Question: I'm trying to solve an exercise, but don't know how to go on. I need to make bold table's diagonal letters, like show on this picture:

Here's my code:
'''
<?php
if (isset($_GET['word'])) {
$word = strtolower($_GET['word']);
$arr = str_split($word);}
else {
}
?>
<!DOCTYPE html>
<html>
<head>
<meta charset="utf-8">
<title>Tabel.</title>
<style type="text/css">
td {
position:relative;
width: 20px;
height: 20px;
text-align: center;
}
}
table {border-collapse:collapse;}
</style>
</head>
<body>
<form action="tabel.php" method="get">
word: <input type="text" name="word"><input type="submit">
</form>
<?php
if (isset($arr)){
for ($i=0; $i < count($arr); $i++) {
foreach ($arr as $taht) { ?>
<table border="1" style="display:inline-table;">
<tr>
<td><?php echo $taht;?></td>
</tr>
</table>
</div><?php
}
?> <br> <?php
}
}
else {}
?>
</body>
</html>
'''
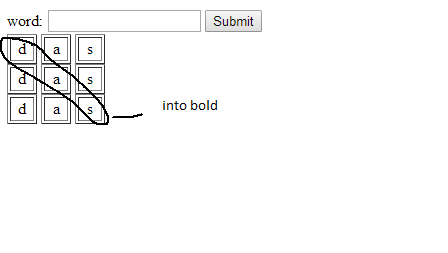
Answer: As i said in my very first comment :
'''
for($i .....)
for($j ....)
if($i == $j) echo "<b>.....
'''